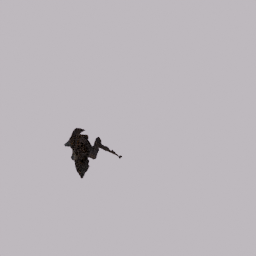
Label: nature